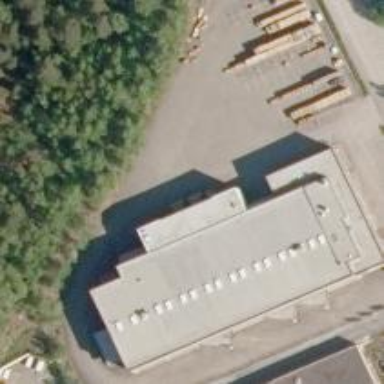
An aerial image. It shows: Warehouse.